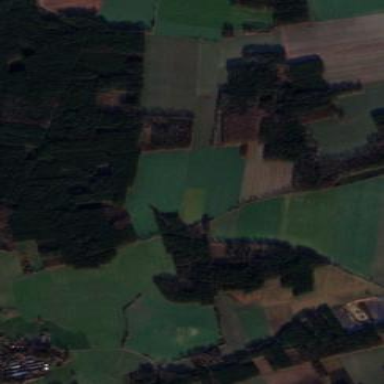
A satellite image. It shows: Picturesque farmland scene.